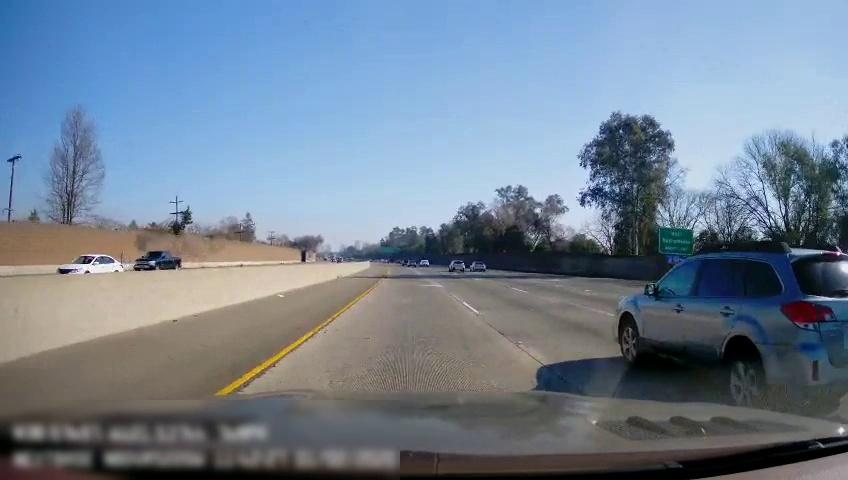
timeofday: Day
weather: Sunny
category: Vehicles | Truck
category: Vehicles | Car
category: Drivable Space
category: Vehicles | SUV
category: Vehicles | Car
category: Vehicles | SUV
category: Vehicles | Car
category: Lanes | Current Lane
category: Lanes | Current Lane
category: Lanes | Current Lane
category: Lanes | Alternate Lane
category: Traffic | Signs
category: Traffic | Signs